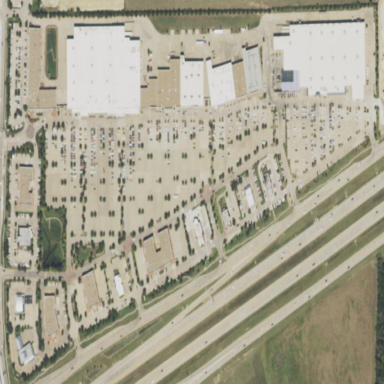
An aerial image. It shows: Retail area.